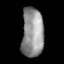
Tissue: lung
Cell type: Epithelial cells
Senescence score: 0.2208
Nuclear area (px): 1056
Mean DAPI intensity: 146.741